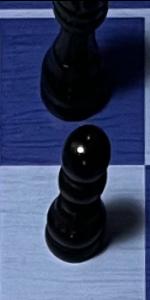
Label: Pawn_Black